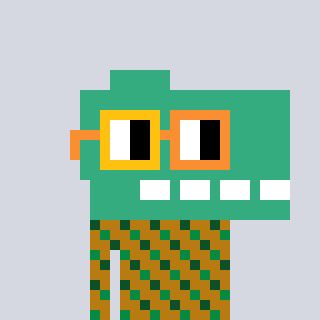
a pixel art character with square yellow and orange glasses, a dino-shaped head and a gold-colored body on a cool background